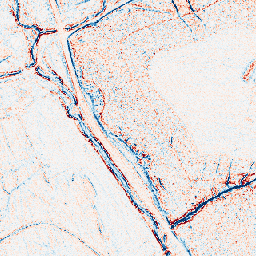
Category: edge_preserving
Decomposition family: bilateral
Decomposition parameters: d: 5
sigma_color: 25
sigma_space: 75
Upsampling method: nearest
Upsampling parameters: scale: 8
Upsampling scale: 8